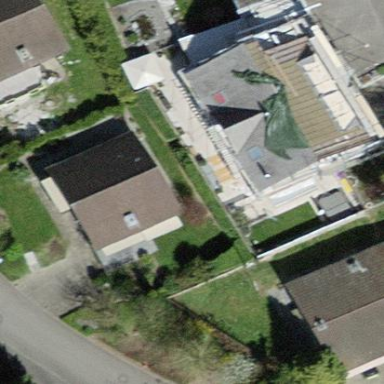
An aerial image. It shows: Detached building.